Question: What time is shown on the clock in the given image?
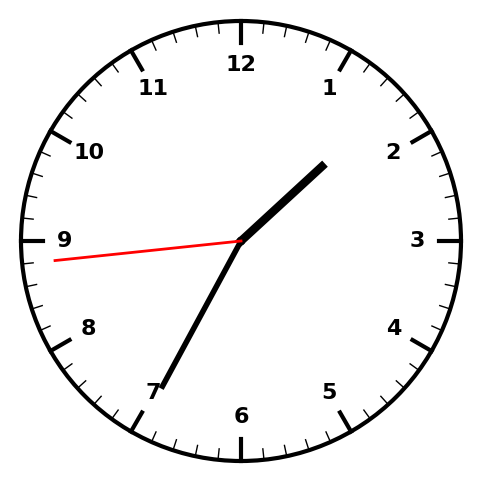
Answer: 01:34:44